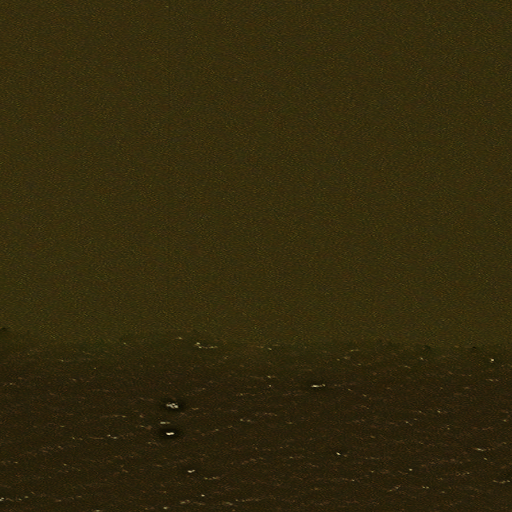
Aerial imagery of bar in Alaska named Vasilief Bank containing only unknown